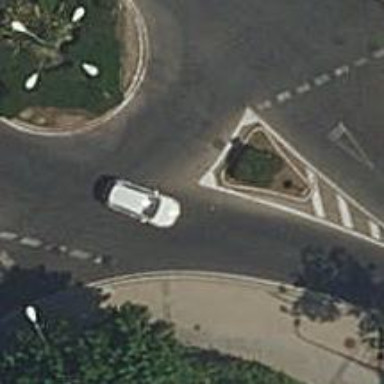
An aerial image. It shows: Residential road with asphalt surface leading to roundabout.